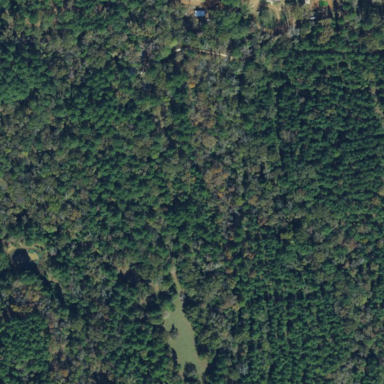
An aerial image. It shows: Deciduous broadleaved woodland.